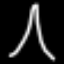
Label: The Eiffel Tower